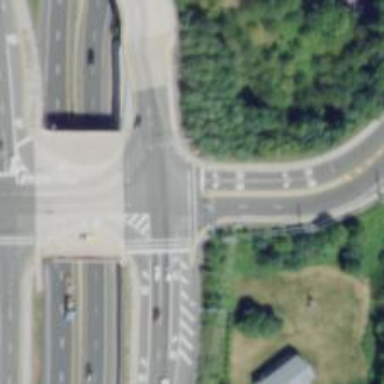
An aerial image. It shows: Crossing with marked lines on the road.